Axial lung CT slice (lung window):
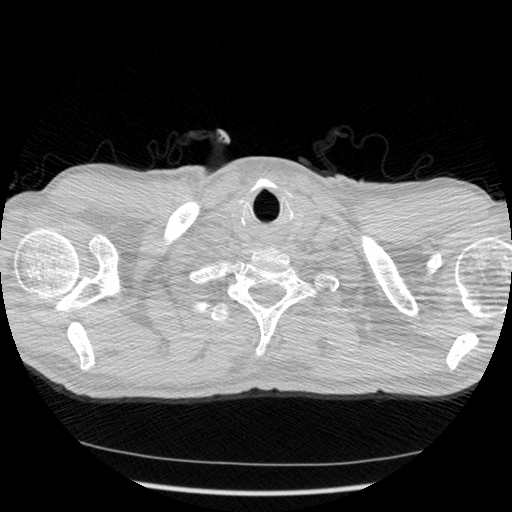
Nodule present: no